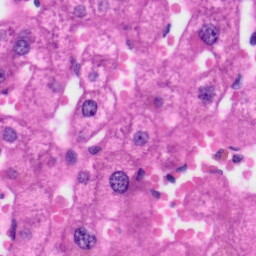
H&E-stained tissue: Liver